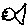
Label: fish